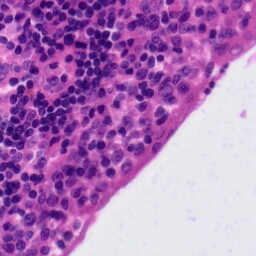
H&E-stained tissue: Tonsil